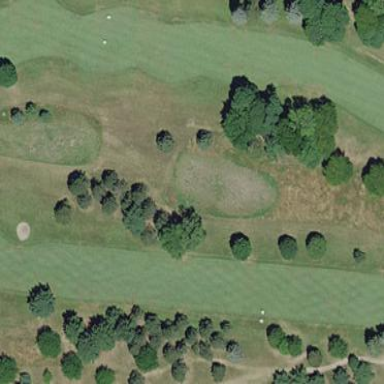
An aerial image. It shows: Grassy fairway on golf course.